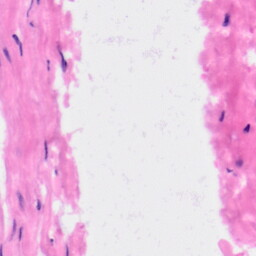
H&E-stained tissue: Kidney